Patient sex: F
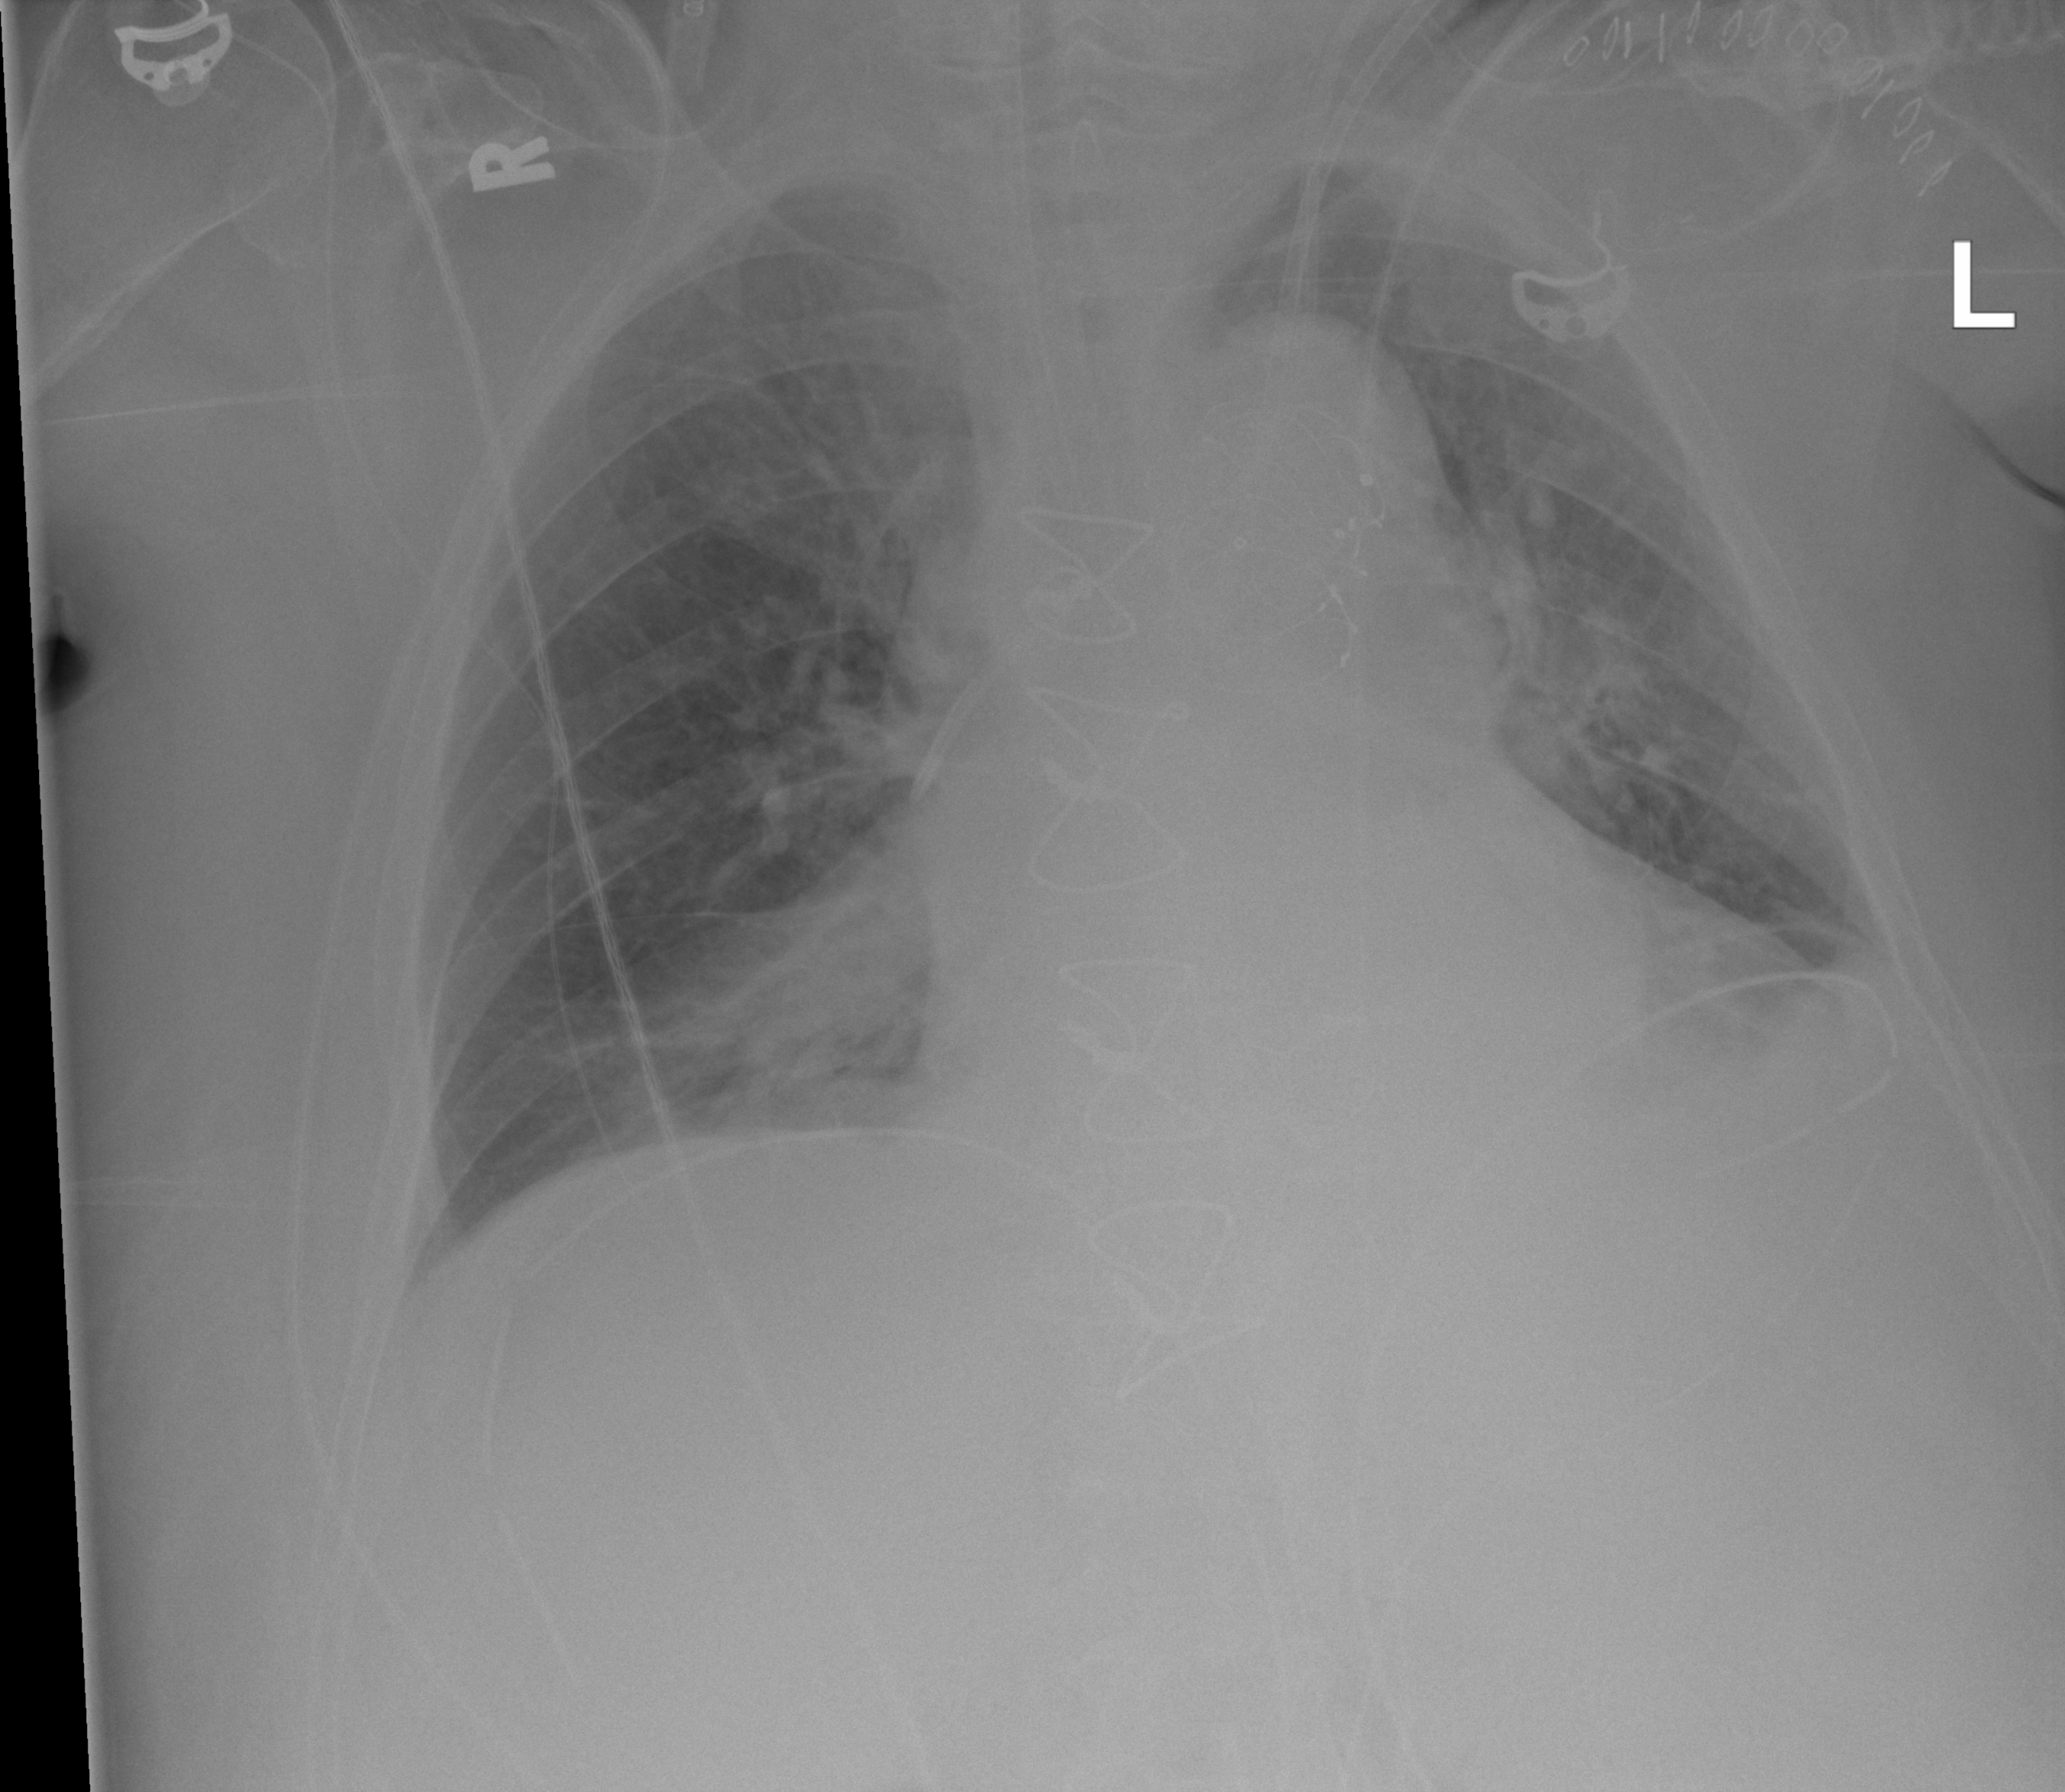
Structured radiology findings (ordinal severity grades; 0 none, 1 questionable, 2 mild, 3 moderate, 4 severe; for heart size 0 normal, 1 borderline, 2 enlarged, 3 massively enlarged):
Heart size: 2
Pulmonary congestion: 2
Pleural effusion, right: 0
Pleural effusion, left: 2
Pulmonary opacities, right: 1
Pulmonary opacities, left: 0
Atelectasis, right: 2
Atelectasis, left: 2